Question: Count the number of objects in the diagram.
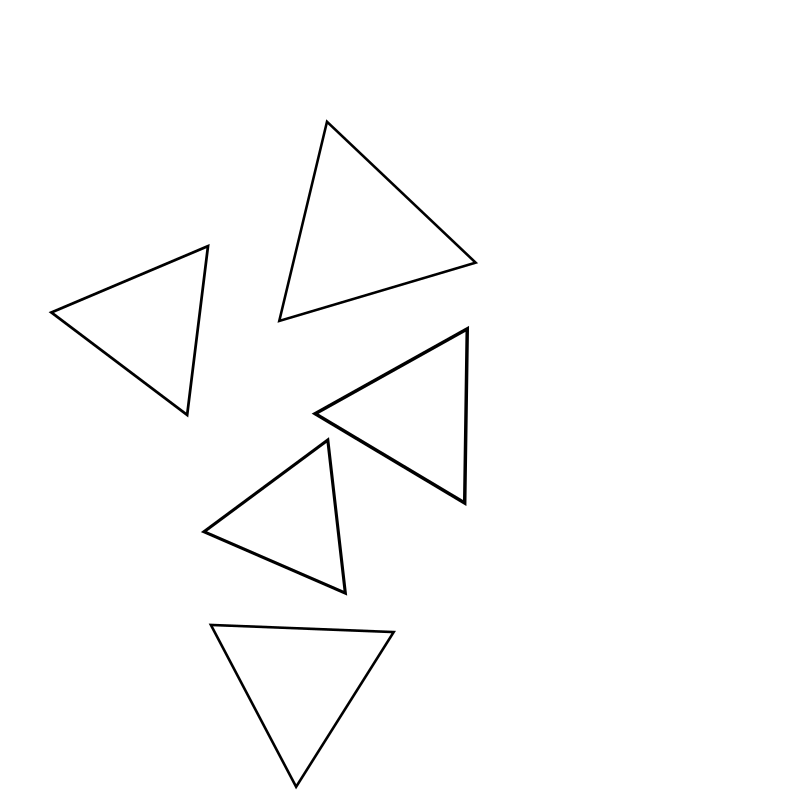
Answer: 5